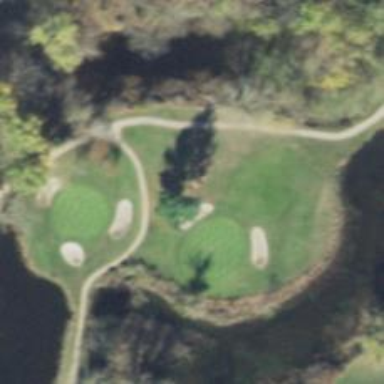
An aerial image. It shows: View of golf hole.